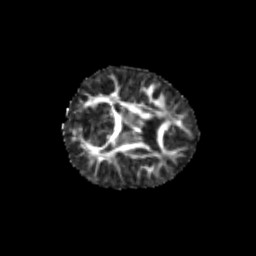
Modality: FA
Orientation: axial
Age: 6
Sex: male
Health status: healthy